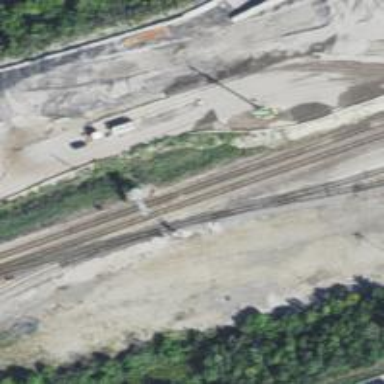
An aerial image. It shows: Railway yard used for servicing trains.